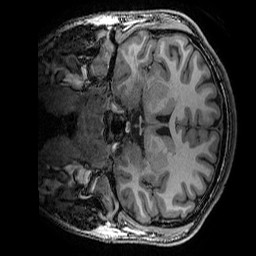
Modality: T1w
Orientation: coronal
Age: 23
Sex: male
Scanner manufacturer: ge
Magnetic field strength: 3 T
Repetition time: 0.007 s
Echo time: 0.00342 s